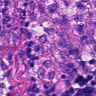
Metastatic tissue present: yes